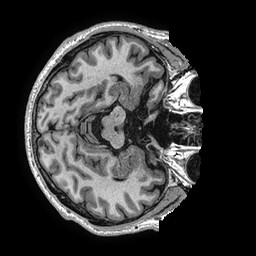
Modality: T1w
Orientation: axial
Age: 71
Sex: male
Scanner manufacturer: ge
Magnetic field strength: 3 T
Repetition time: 0.006952 s
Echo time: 0.00292 s